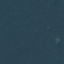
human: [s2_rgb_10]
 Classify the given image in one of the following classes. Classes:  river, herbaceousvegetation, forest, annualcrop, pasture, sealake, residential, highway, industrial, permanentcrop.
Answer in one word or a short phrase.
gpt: Forest